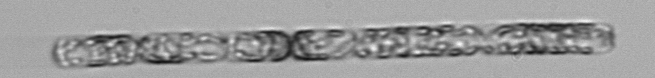
Label: Dactyliosolen_fragilissimus